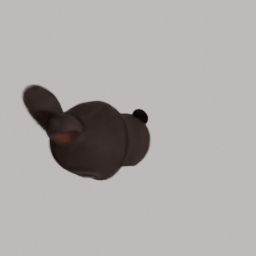
Label: animals